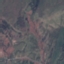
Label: HerbaceousVegetation